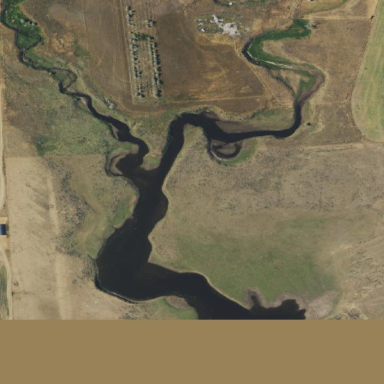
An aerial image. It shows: Reservoir.